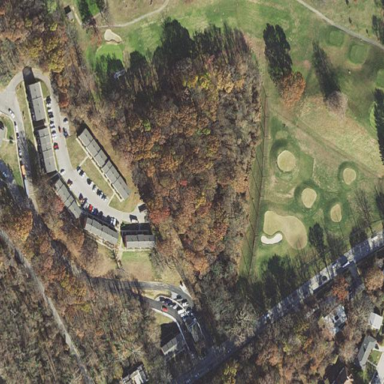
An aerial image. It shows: Driving range for golf on grass.